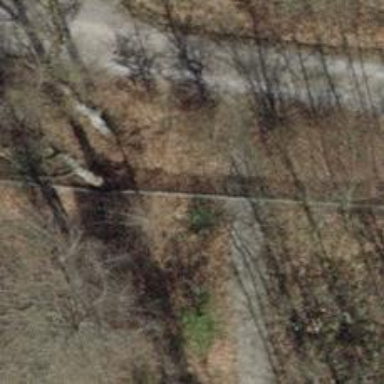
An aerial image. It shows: Unpaved footway.